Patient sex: M
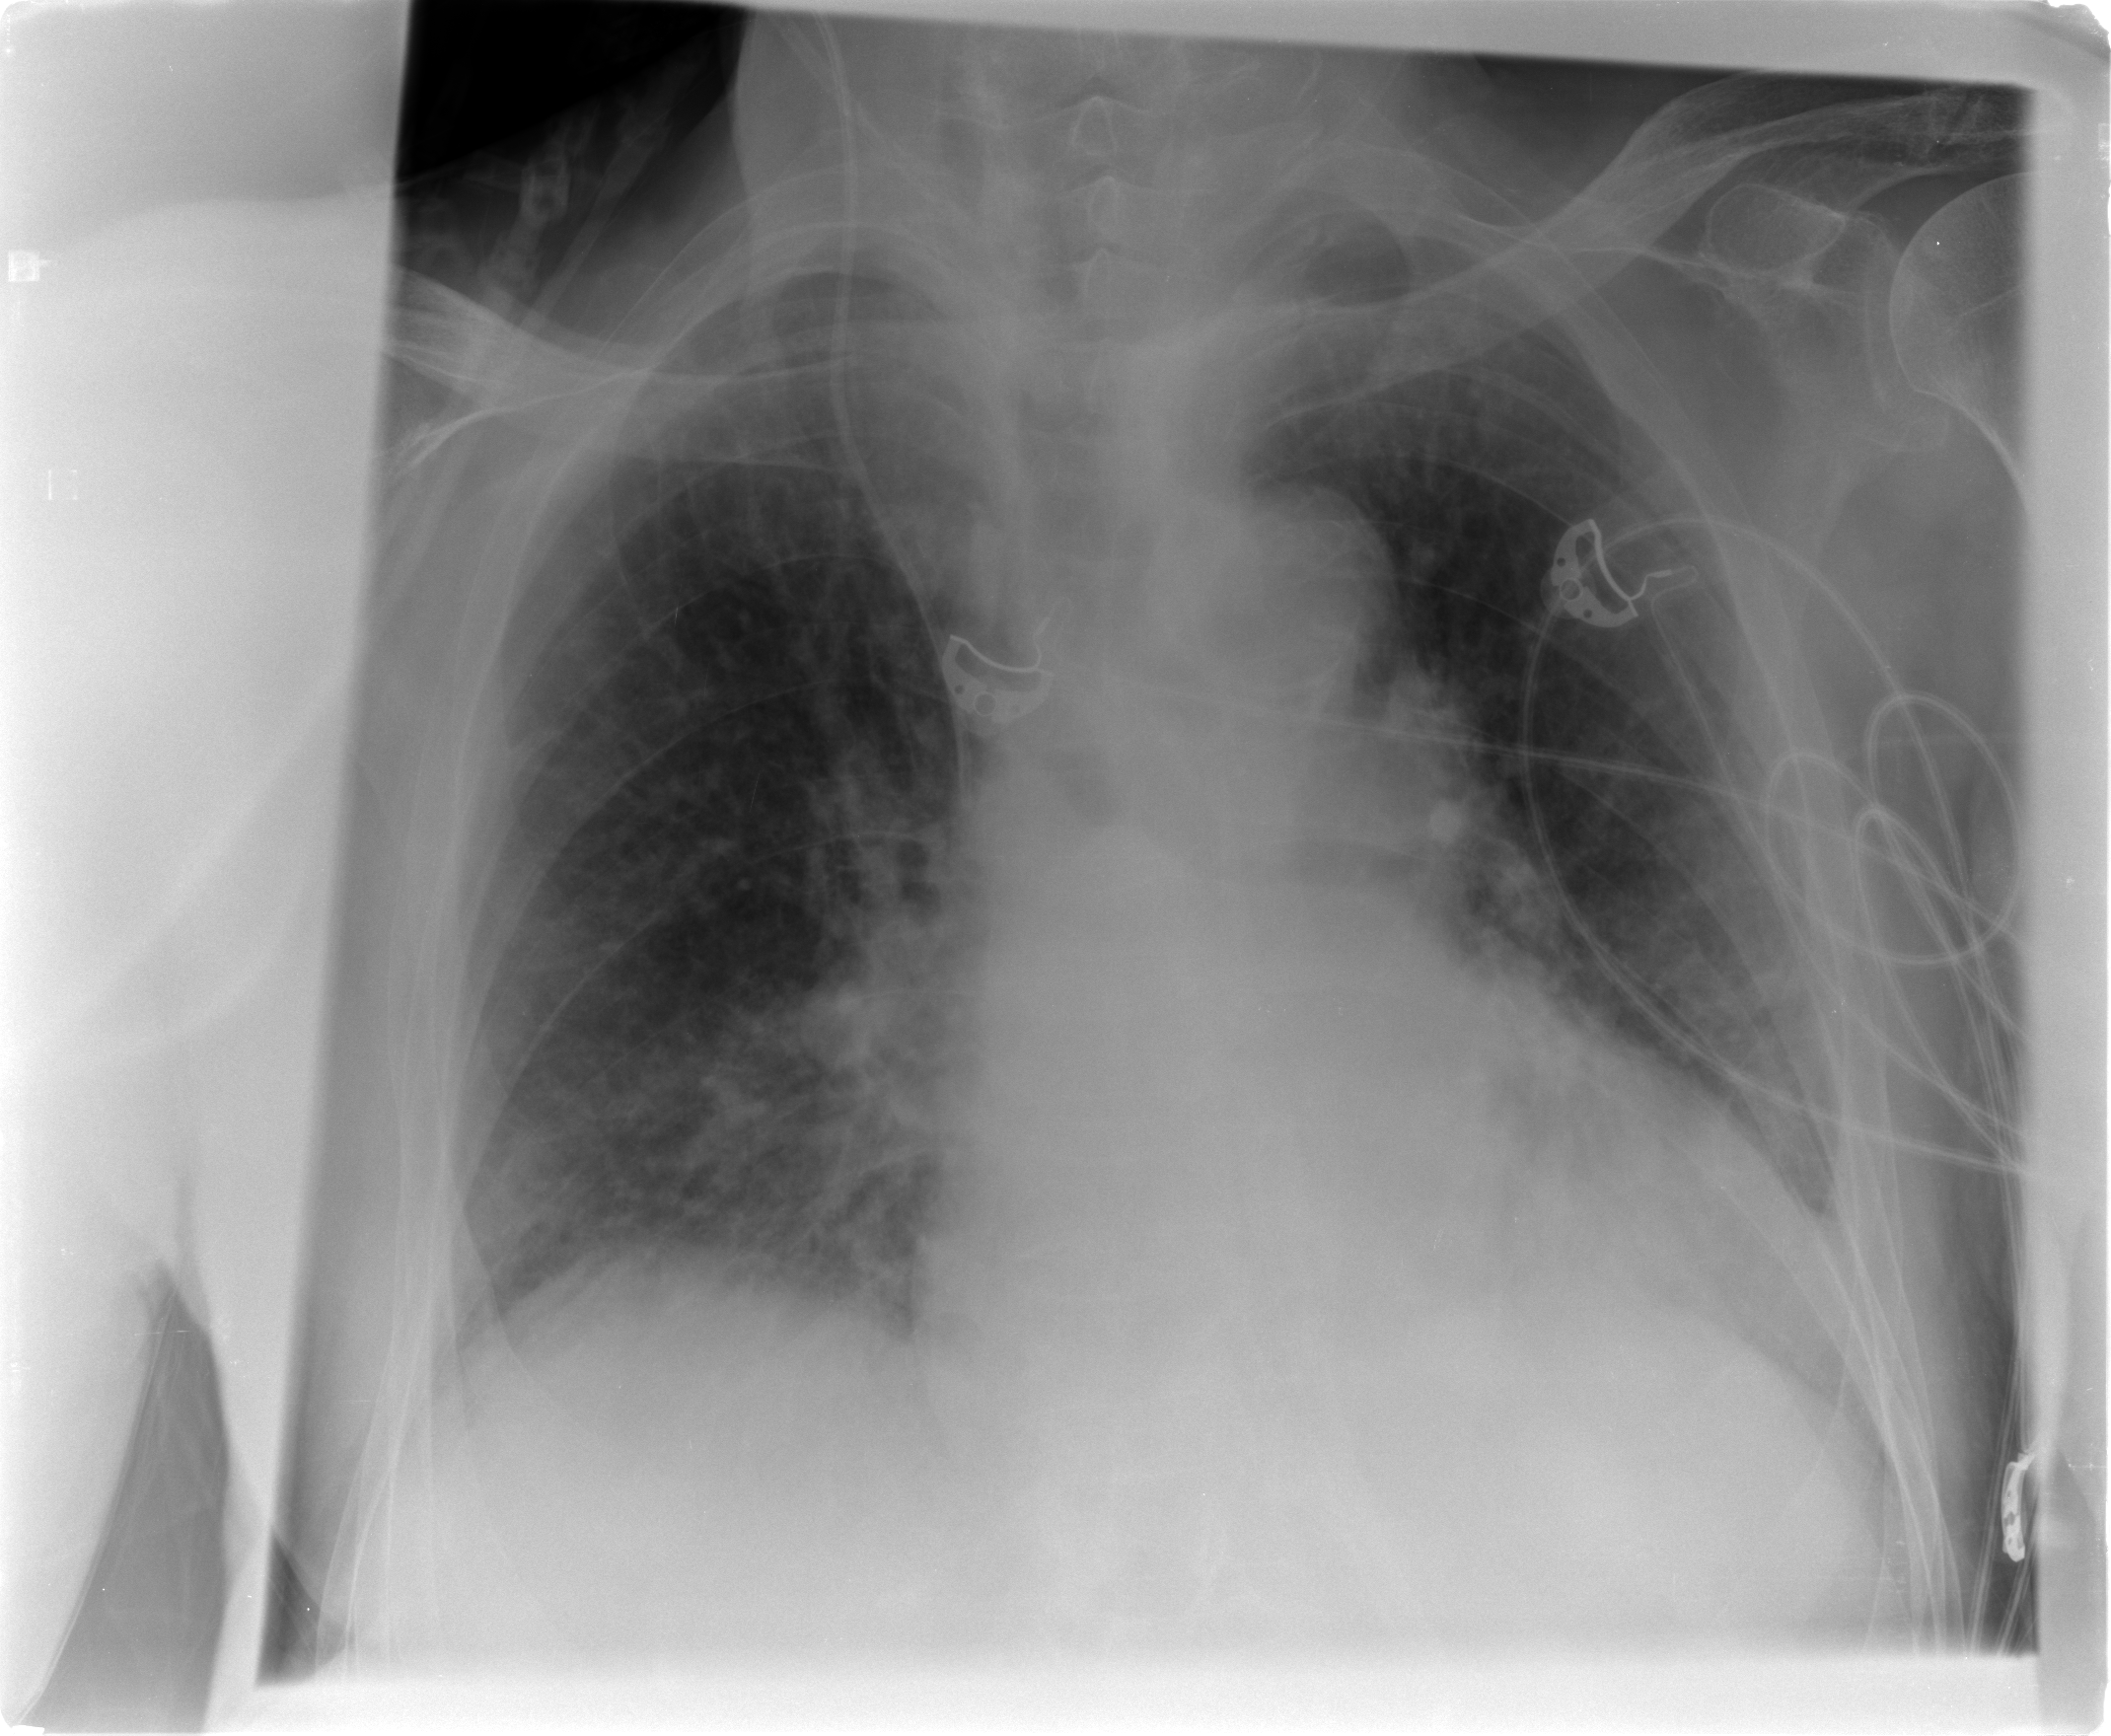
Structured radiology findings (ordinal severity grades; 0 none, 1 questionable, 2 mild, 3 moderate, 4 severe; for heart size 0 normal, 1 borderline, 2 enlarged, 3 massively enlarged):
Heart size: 2
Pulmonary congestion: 3
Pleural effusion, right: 1
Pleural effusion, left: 2
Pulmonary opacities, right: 2
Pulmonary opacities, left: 2
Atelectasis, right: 2
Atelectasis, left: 2